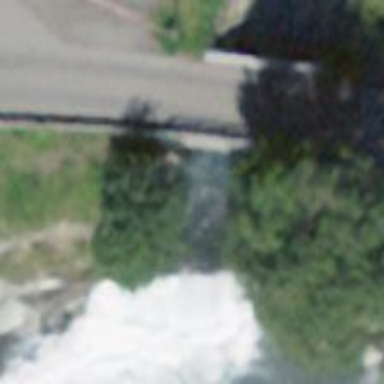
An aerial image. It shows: Weir along the waterway.